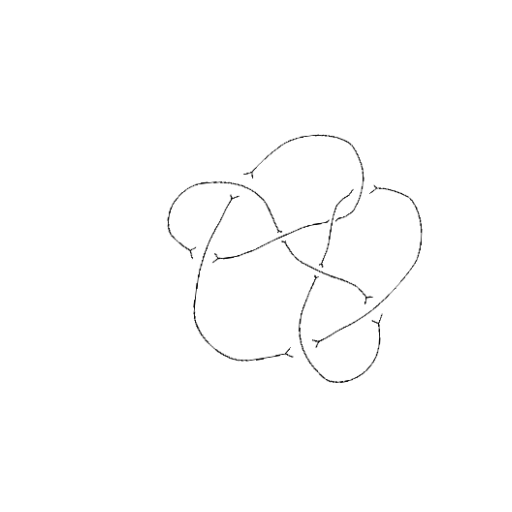
Crossing number: 8